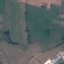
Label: Pasture